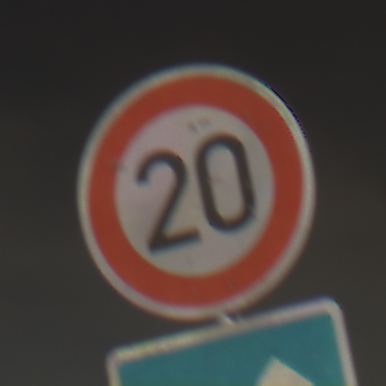
Verkehrszeichen: Geschwindigkeit20
Zusatzzeichen unten: VorrangVorGegenverkehr
Umgebung: Outdoor, Urban
Tageszeit: Night
Wetter: PartlyCloudy
Licht: Artificial
Jahreszeit: NotSpecified
Kontrast: HighContrast